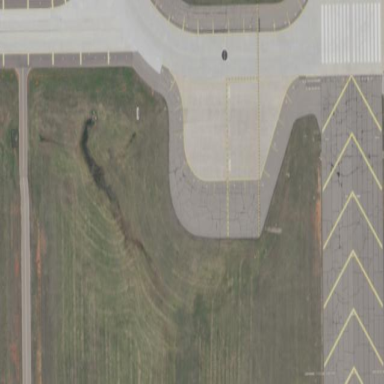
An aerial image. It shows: Apron at the airport.